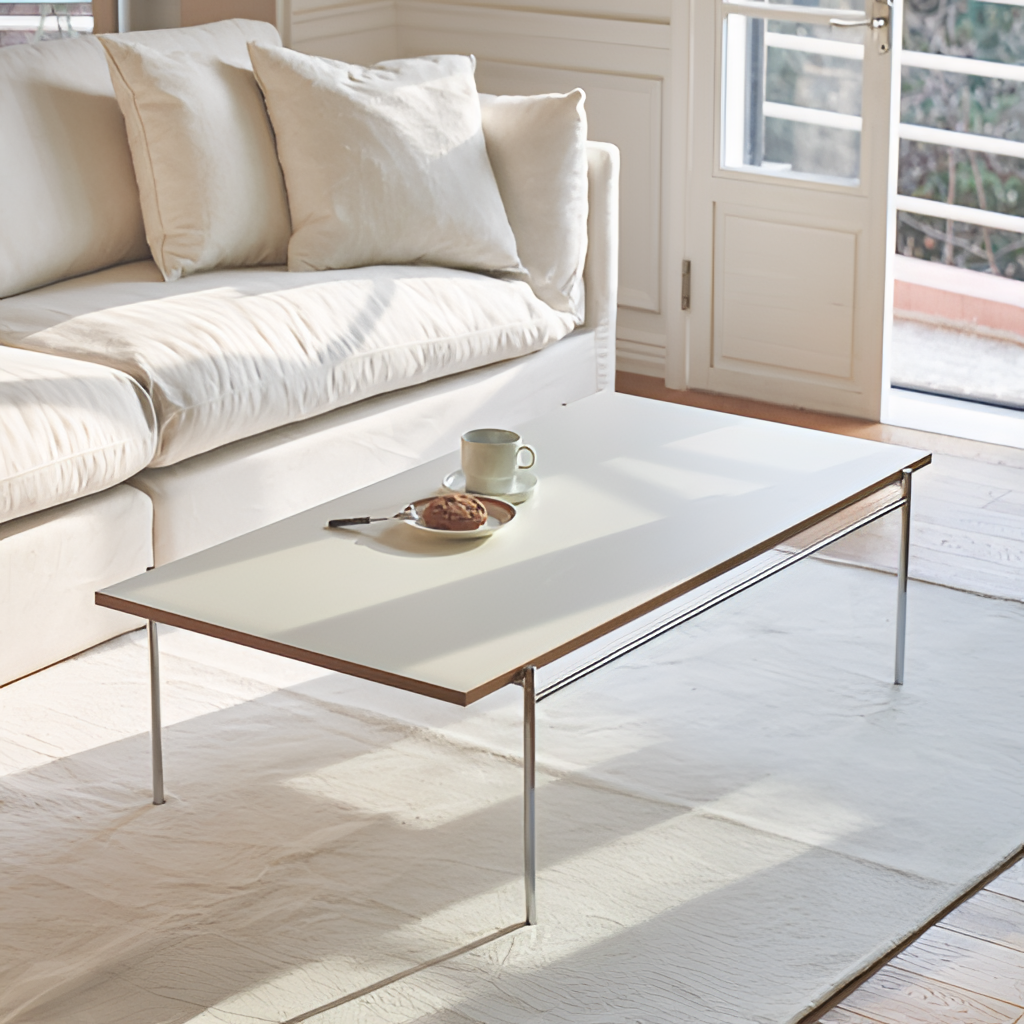
cream fabric sectional sofa, living room, modern, wood flooring, with plank pattern, cream paint wallpaper, with solid pattern